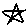
Label: star